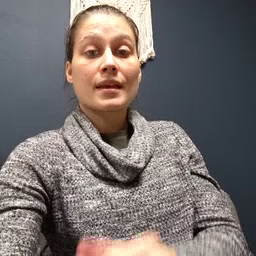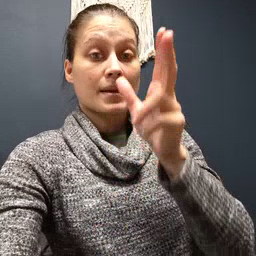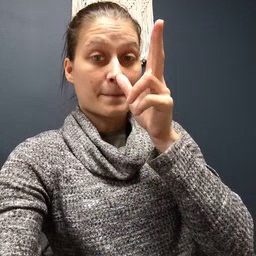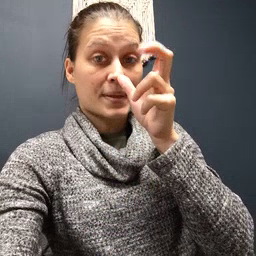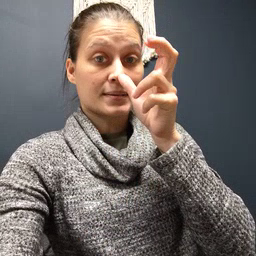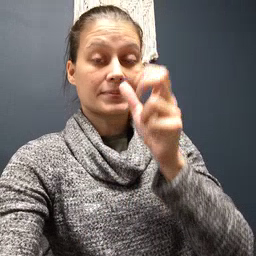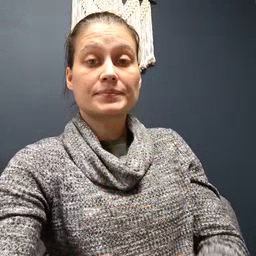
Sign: bug